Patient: sex M, age 60
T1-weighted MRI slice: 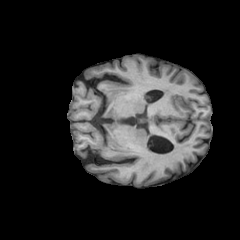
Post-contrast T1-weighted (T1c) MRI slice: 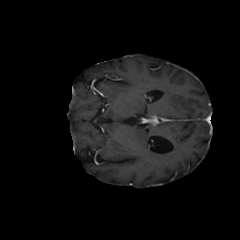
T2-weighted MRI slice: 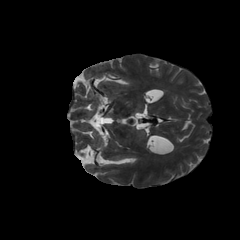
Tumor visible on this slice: no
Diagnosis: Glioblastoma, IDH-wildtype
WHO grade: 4